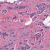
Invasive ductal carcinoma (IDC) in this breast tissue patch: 1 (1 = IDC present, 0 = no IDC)